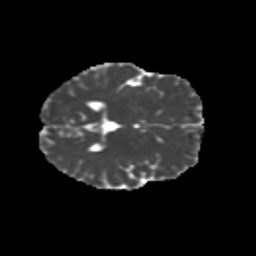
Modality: MD
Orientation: axial
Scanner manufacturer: siemens
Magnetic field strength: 3 T
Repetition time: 9.2 s
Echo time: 0.084 s